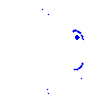
Particle: electron